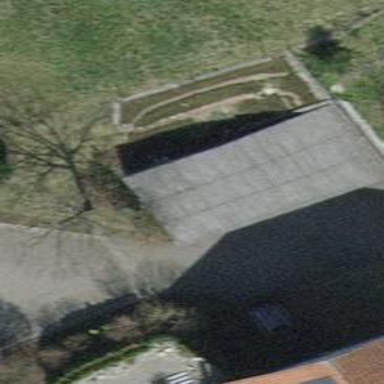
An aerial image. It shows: View of roof of building.